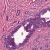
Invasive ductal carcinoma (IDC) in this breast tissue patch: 1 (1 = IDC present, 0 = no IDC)